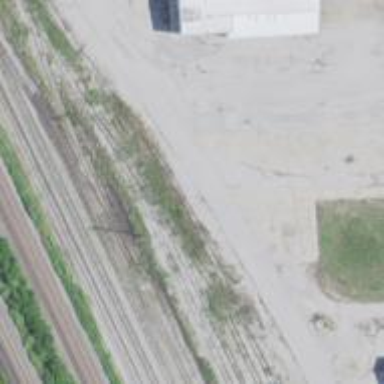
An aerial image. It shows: Railway yard used for servicing trains.